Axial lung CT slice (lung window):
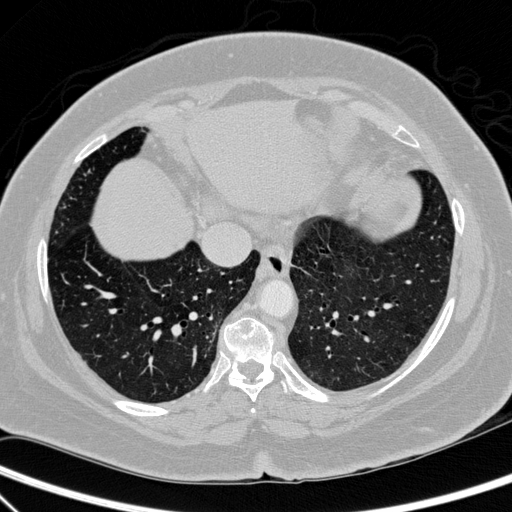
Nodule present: no